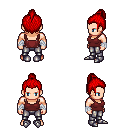
a pixel art fantasy rpg character, male body template, human, light skin, maroon pirate shirt, metal pants, red short topknot hairstyle, white cloth bandages, metal boots, four views (front, back, left, right), 2x2 character sprite sheet, small pixel art, hard edges, no anti-aliasing